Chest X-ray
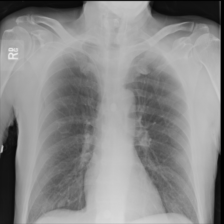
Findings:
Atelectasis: negative
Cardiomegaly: negative
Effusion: negative
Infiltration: negative
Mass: negative
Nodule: negative
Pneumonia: negative
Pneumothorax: negative
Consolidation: negative
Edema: negative
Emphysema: negative
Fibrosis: negative
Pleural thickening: negative
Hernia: negative